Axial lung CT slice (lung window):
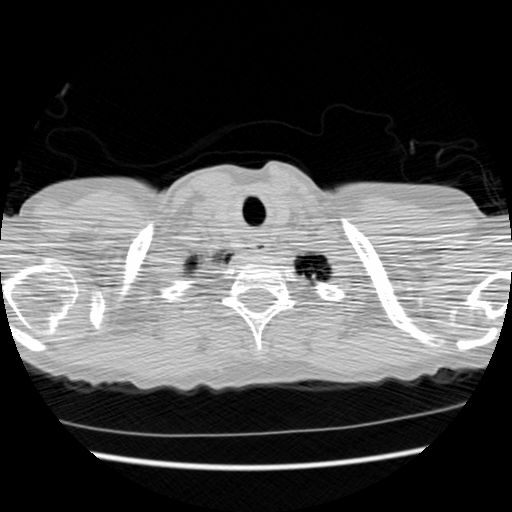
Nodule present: no